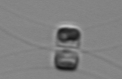
Label: Chaetoceros_similis